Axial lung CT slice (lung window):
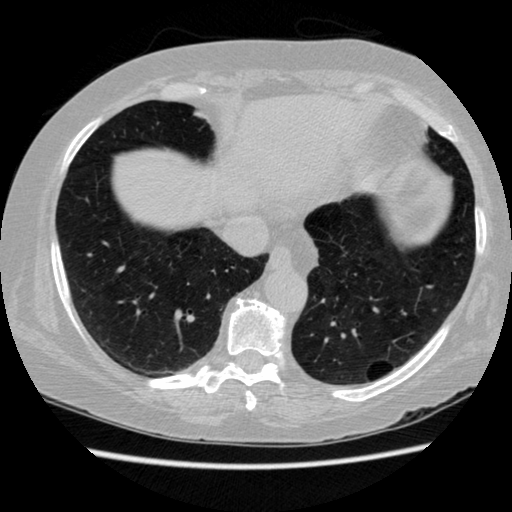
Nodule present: no